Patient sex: M
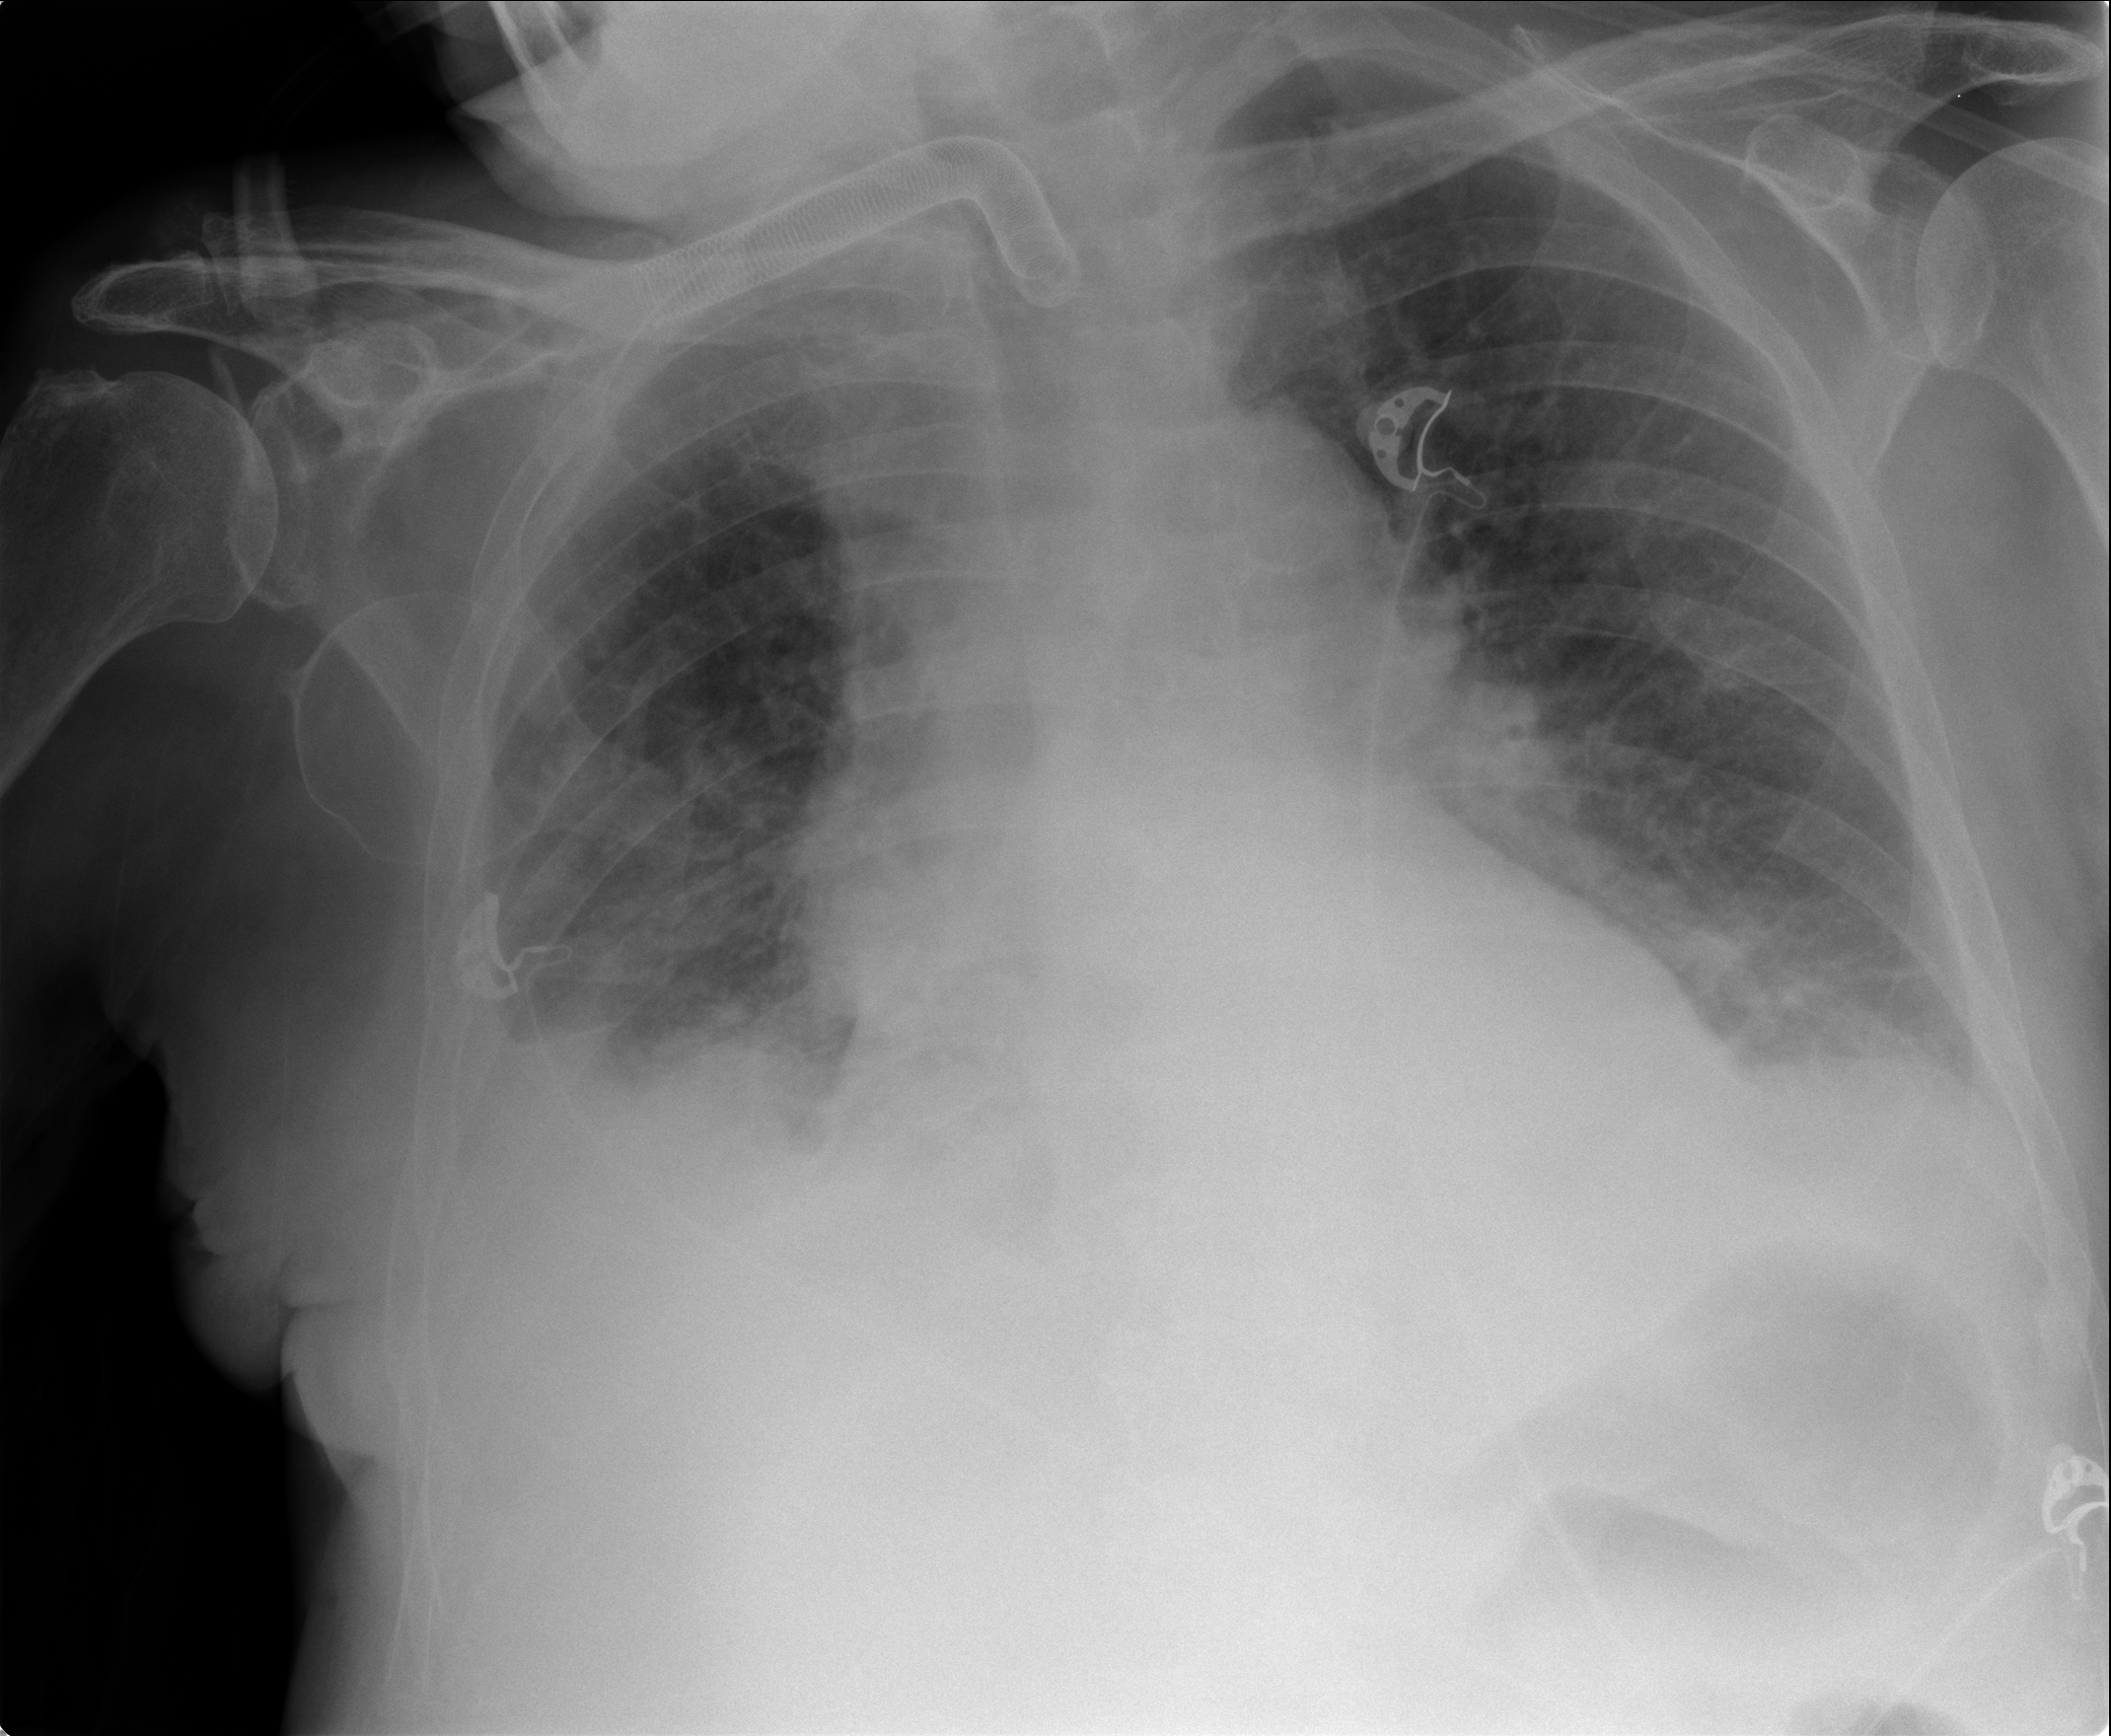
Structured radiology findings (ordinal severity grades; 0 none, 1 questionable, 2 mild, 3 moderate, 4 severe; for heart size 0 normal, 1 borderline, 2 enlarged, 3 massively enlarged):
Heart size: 1
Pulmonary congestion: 2
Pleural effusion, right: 3
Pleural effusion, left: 2
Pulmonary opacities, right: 3
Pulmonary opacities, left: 3
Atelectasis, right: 3
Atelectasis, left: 2